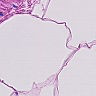
Metastatic tissue present: no